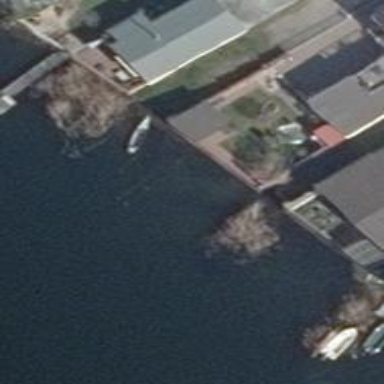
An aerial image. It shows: Man-made pier.